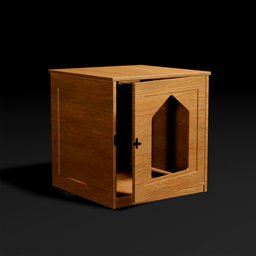
Label: furniture